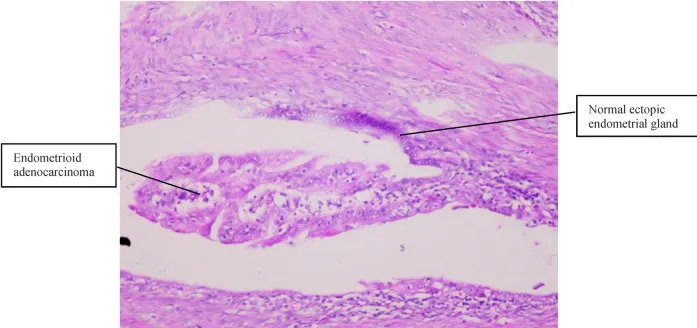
Normal ectopic endometrial glands and endometrioid adenocarcinoma cells were present in the muscular layer (H&E, 100x).
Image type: pathology (h&e)